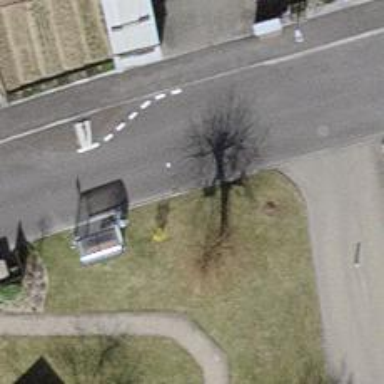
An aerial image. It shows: Bus stop with sheltered platform for public transport.